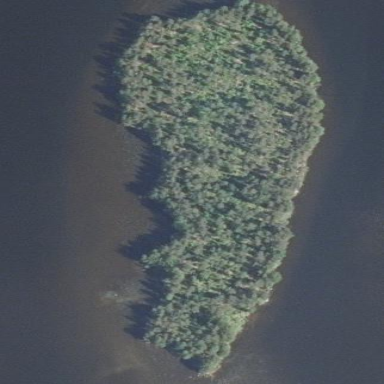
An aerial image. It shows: Island covered with woodland.